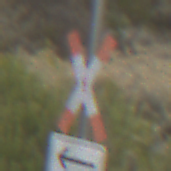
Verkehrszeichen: Andreaskreuz
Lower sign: RichtungsangabeDurchPfeile1
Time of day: Midday
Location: Outdoor (Nature)
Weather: Overcast
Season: NotSpecified
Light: Natural